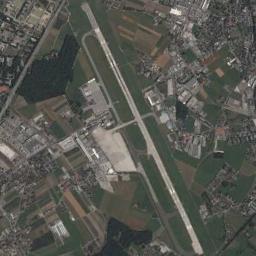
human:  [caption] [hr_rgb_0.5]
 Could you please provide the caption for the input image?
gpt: An airport with some runways perpendicular to each other on the farmland and some villages beside .

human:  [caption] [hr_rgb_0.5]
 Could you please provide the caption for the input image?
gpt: There is an airport in the middle of the field next to some buildings .

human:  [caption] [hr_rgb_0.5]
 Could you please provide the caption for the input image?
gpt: A complex airport with many runways and buildings is surrounded by a residential area and green farmland .

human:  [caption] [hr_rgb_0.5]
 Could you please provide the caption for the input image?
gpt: This airport has only one runway, And its color is white .

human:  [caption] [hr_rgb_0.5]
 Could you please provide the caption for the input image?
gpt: The road is straight and long at the airport .